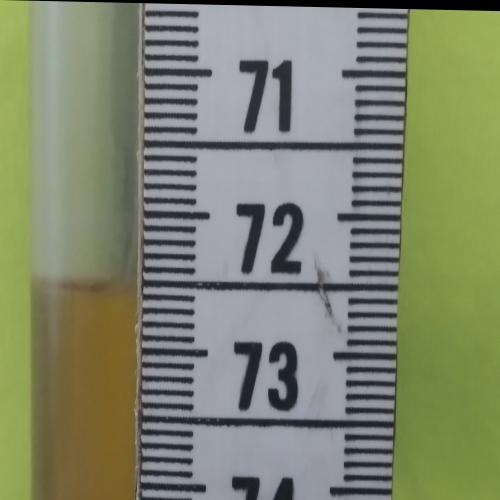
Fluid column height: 72.5 cm